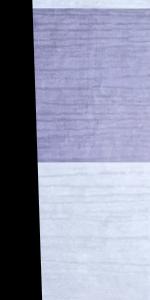
Label: Empty